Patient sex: M
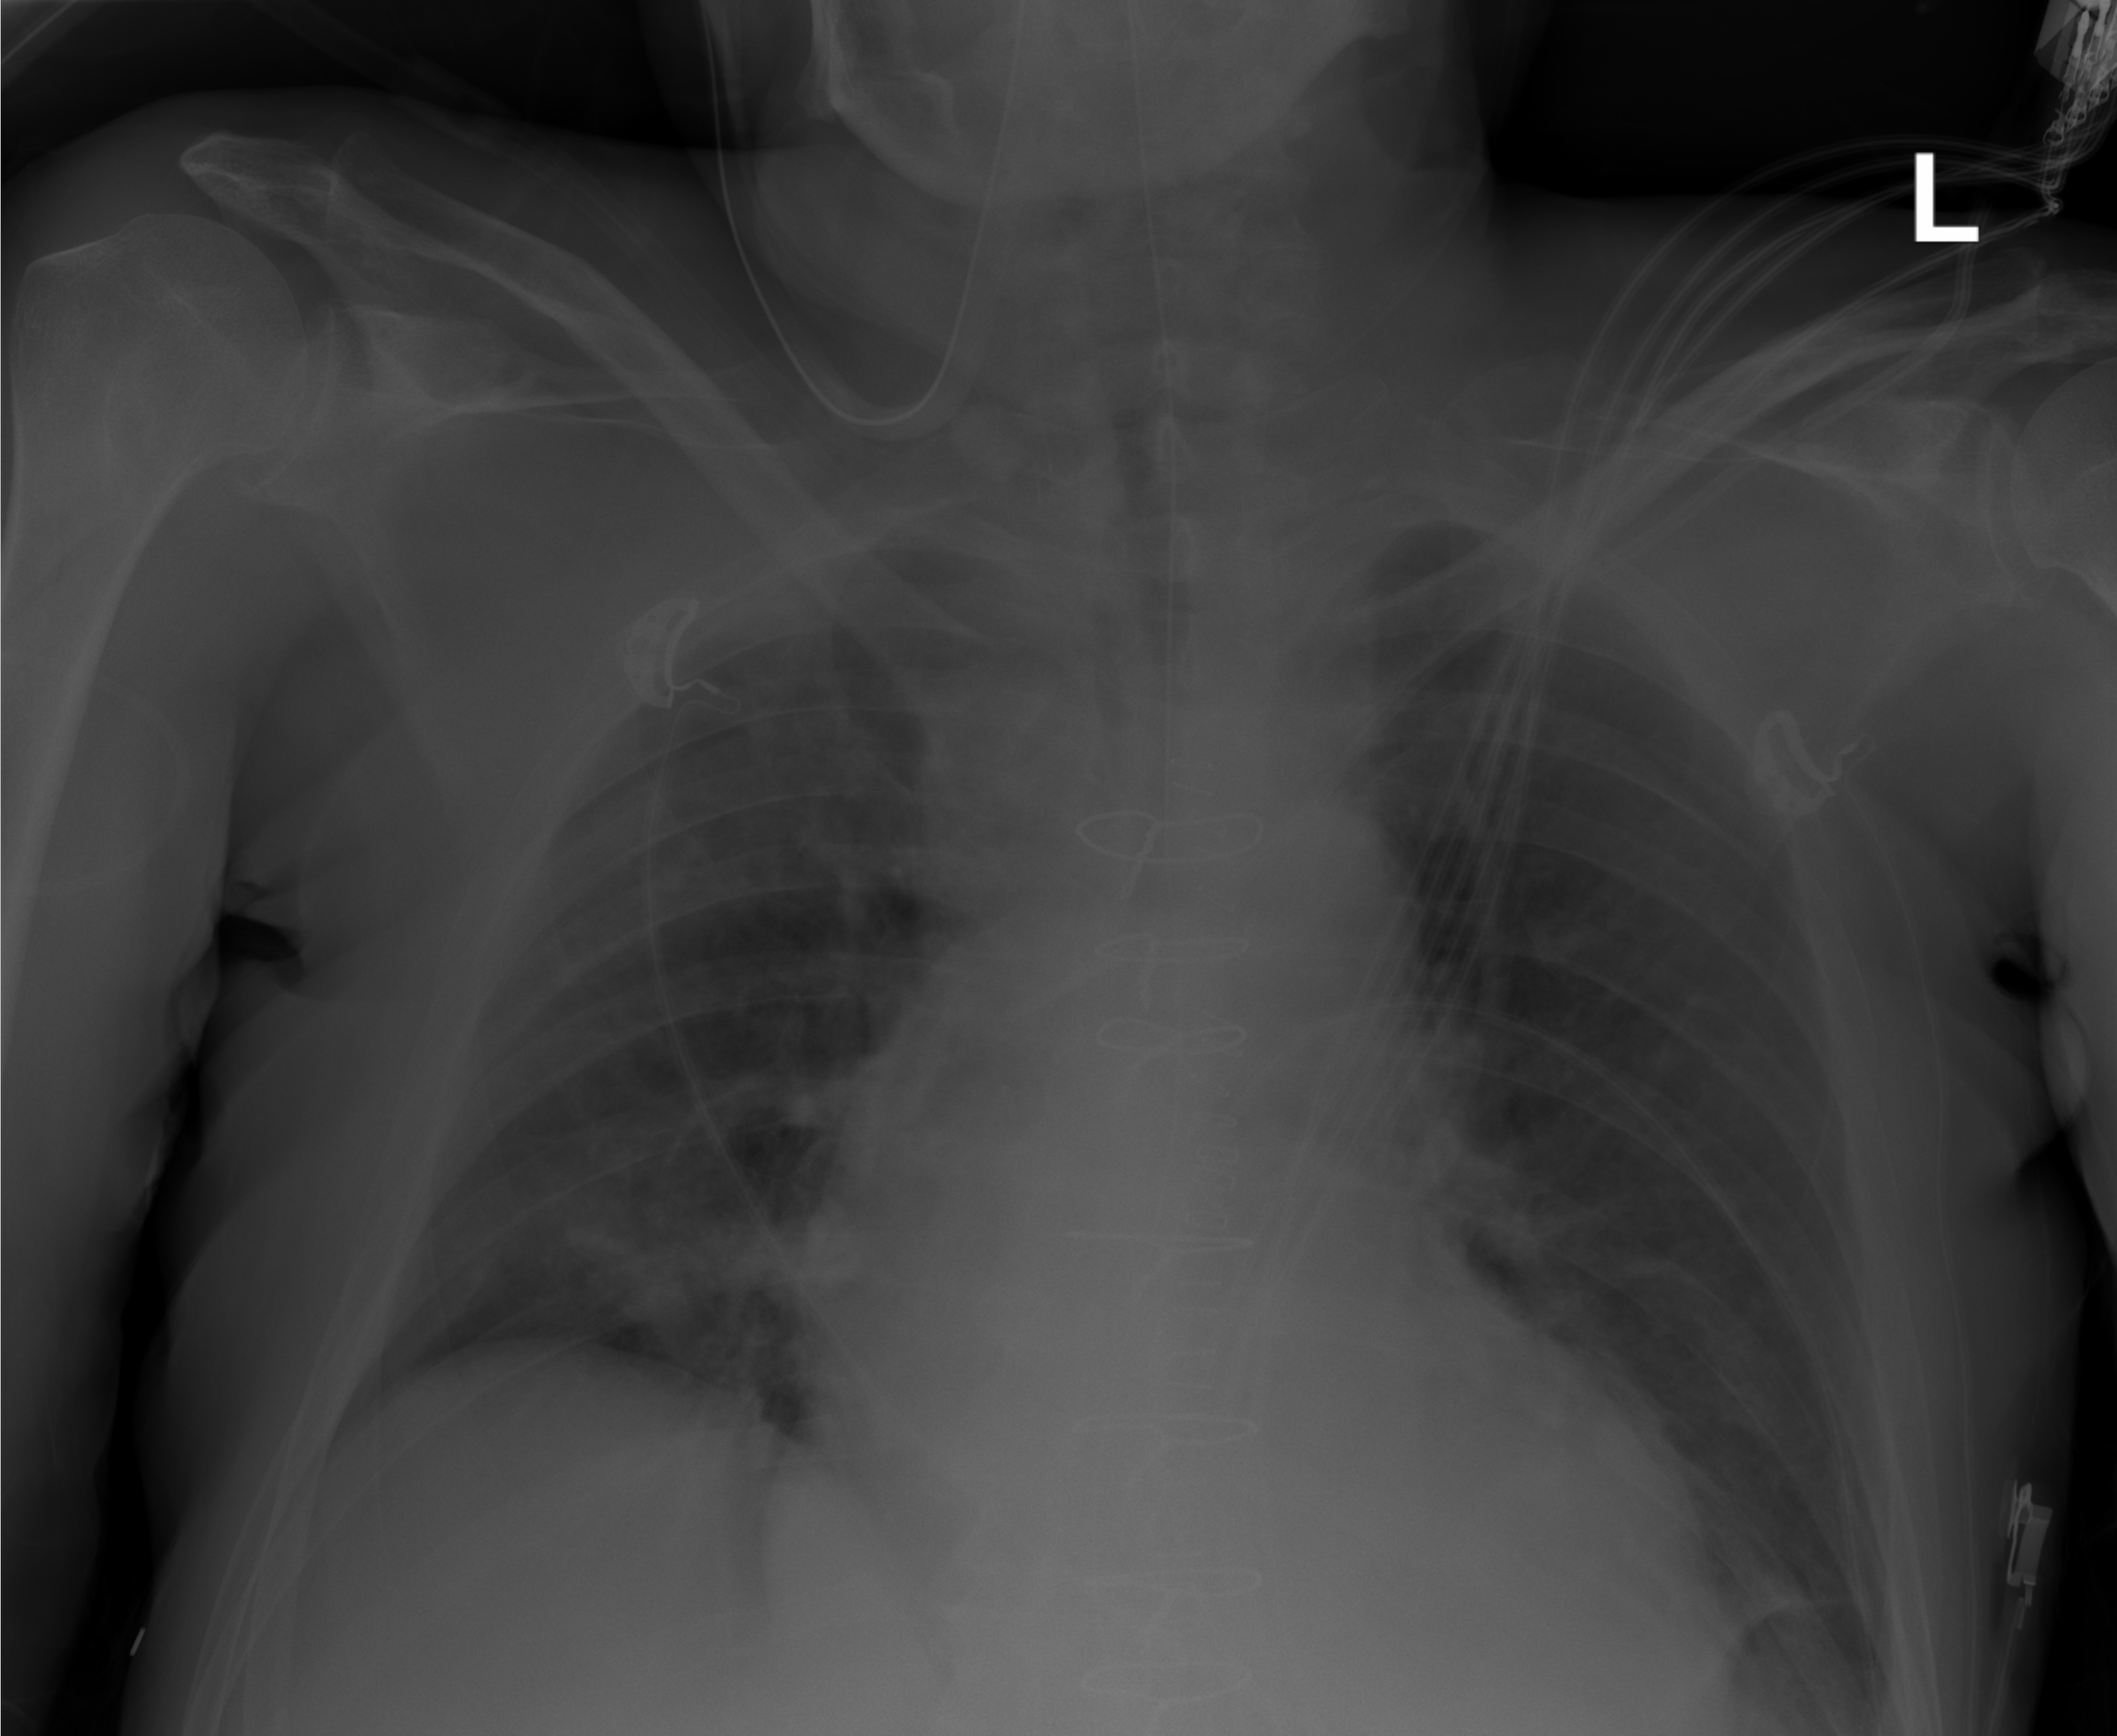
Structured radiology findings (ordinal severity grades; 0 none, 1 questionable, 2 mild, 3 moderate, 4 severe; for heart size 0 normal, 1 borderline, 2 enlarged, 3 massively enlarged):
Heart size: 0
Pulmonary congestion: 0
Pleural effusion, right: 0
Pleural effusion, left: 1
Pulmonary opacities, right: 0
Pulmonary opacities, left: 0
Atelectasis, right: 0
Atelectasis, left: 2